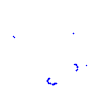
Particle: proton